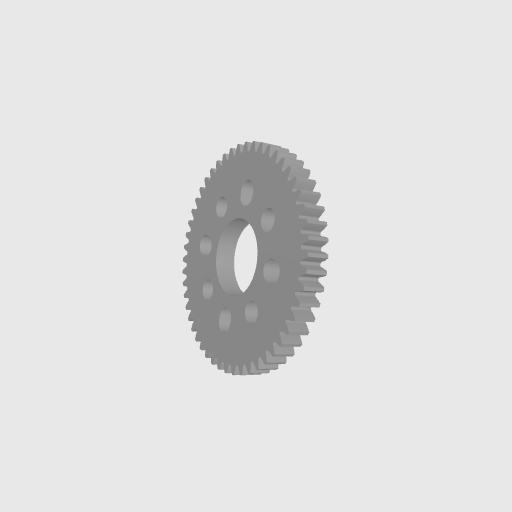
Part: HubMountAcetalGear50T